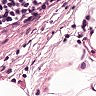
Metastatic tissue present: no